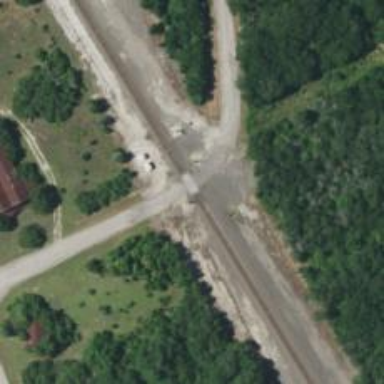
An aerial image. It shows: Railway level crossing.